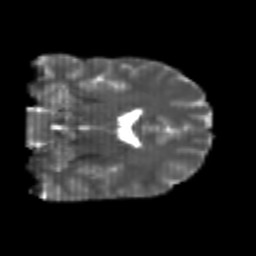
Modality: T2w
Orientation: coronal
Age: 22
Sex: male
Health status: healthy
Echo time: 0.074 s